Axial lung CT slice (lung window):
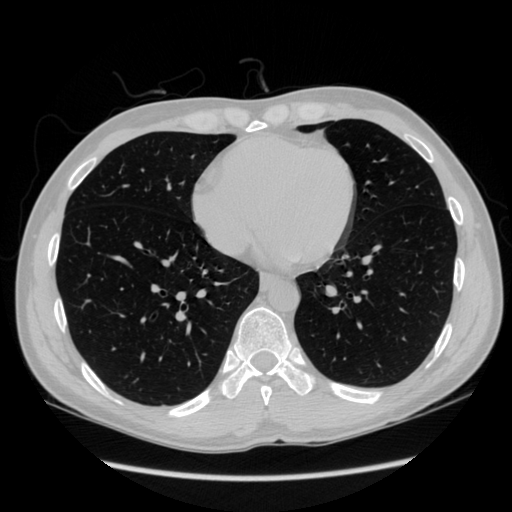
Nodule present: no